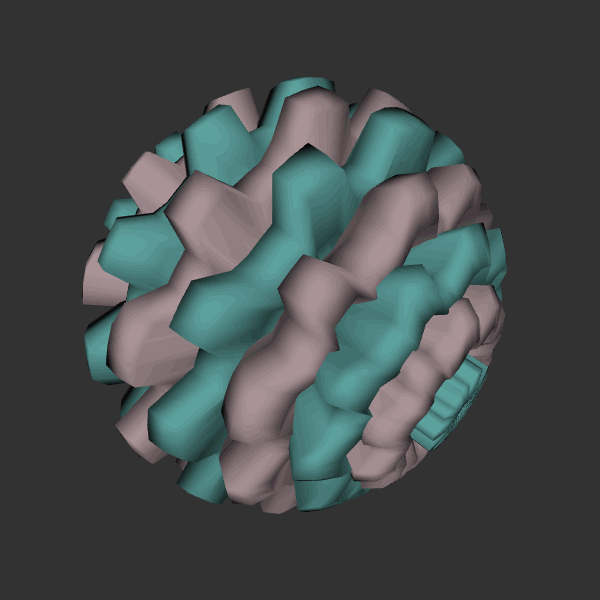
Background: dark